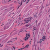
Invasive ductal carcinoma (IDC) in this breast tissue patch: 1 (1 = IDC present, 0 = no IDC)